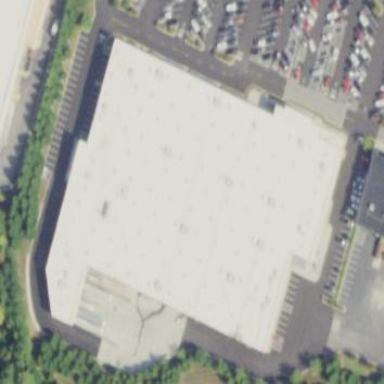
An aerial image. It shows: Wholesale shop housed in building.